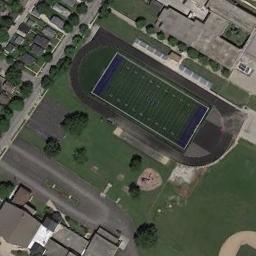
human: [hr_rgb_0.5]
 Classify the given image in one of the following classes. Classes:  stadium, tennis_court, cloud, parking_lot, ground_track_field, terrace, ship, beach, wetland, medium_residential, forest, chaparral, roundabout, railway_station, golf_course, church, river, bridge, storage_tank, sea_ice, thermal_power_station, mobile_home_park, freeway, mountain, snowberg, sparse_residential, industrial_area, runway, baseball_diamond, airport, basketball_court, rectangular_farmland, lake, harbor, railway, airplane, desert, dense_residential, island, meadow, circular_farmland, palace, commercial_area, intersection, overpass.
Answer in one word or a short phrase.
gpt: ground_track_field